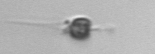
Label: Apedinella